Question: I am working on vb.net windows form application in visual studio 2010. My form heading always am getting in center of form.
My windows form like this:

Is there a way to left align my form text.
I want to get this in left side of my form
In load event I given code like this:
'''
Me.Text = " form1"
Me.Text = Me.Text.Trim()
'''
But I am getting my form heading in center only
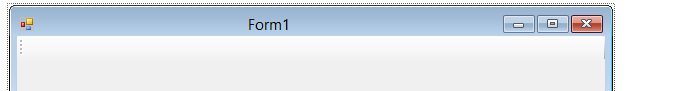
Answer: '''
Dim g As Graphics = Me.CreateGraphics()
Dim startingPoint As Double = (Me.Width / 2) - (g.MeasureString(Me.Text.Trim, Me.Font).Width / 2)
Dim widthOfASpace As Double = g.MeasureString(" ", Me.Font).Width
Dim tmp As String = " "
Dim tmpWidth As Double = 0
Do
tmp += " "
tmpWidth += widthOfASpace
Loop While (tmpWidth + widthOfASpace) < startingPoint
Me.Text = Me.Text.Trim & tmp
'''
This worked great for me.
Also, <URL> might be helpful.